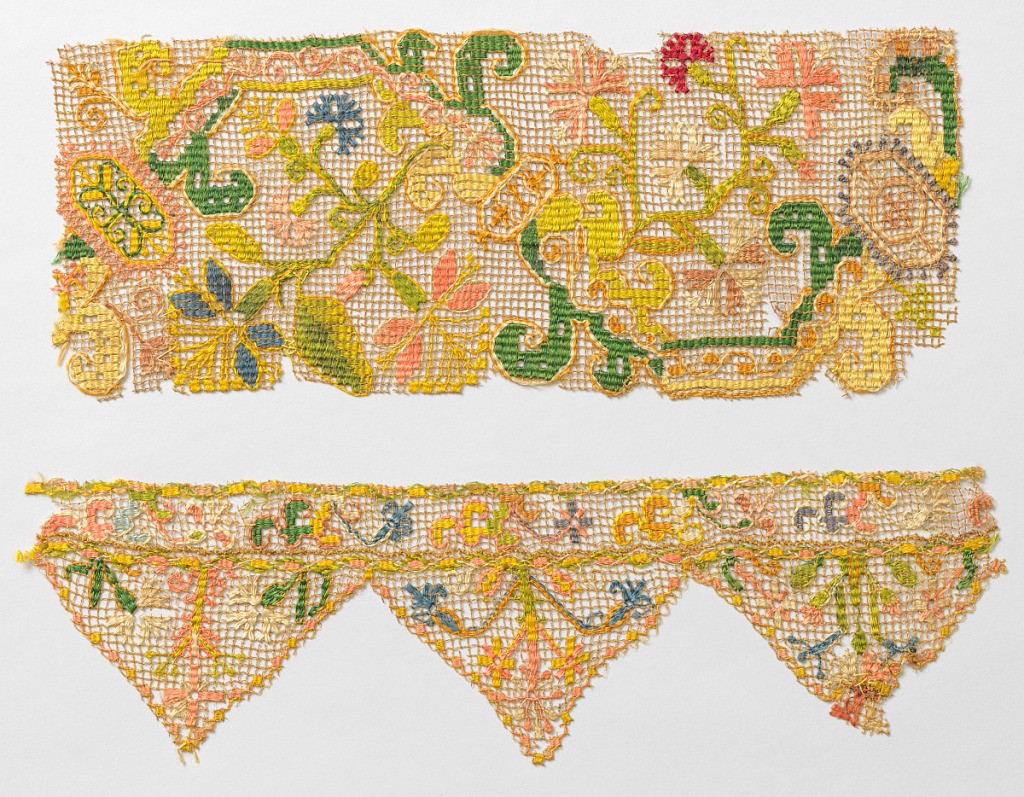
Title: Fragments
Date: late 16th–early 17th century
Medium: silk, linen hand knotted net Technique: needlework on hand knotted net
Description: Border of embroidered net in linen and multi-colored silk. Border edged on one side by three pendants. All areas filled by bold floral forms.